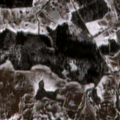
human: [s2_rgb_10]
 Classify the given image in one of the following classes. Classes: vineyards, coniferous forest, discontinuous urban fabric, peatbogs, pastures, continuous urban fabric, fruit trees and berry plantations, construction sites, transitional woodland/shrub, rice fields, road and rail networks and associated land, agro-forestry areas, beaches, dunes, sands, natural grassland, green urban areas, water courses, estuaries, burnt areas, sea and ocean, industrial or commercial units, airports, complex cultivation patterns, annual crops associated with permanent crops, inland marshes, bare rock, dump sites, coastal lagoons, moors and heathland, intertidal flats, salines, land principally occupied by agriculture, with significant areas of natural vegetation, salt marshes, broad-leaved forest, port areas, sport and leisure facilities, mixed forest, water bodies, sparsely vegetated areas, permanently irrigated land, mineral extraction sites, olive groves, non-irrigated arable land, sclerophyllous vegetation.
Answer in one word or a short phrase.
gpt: discontinuous urban fabric, non-irrigated arable land, complex cultivation patterns, land principally occupied by agriculture, with significant areas of natural vegetation, mixed forest, transitional woodland/shrub